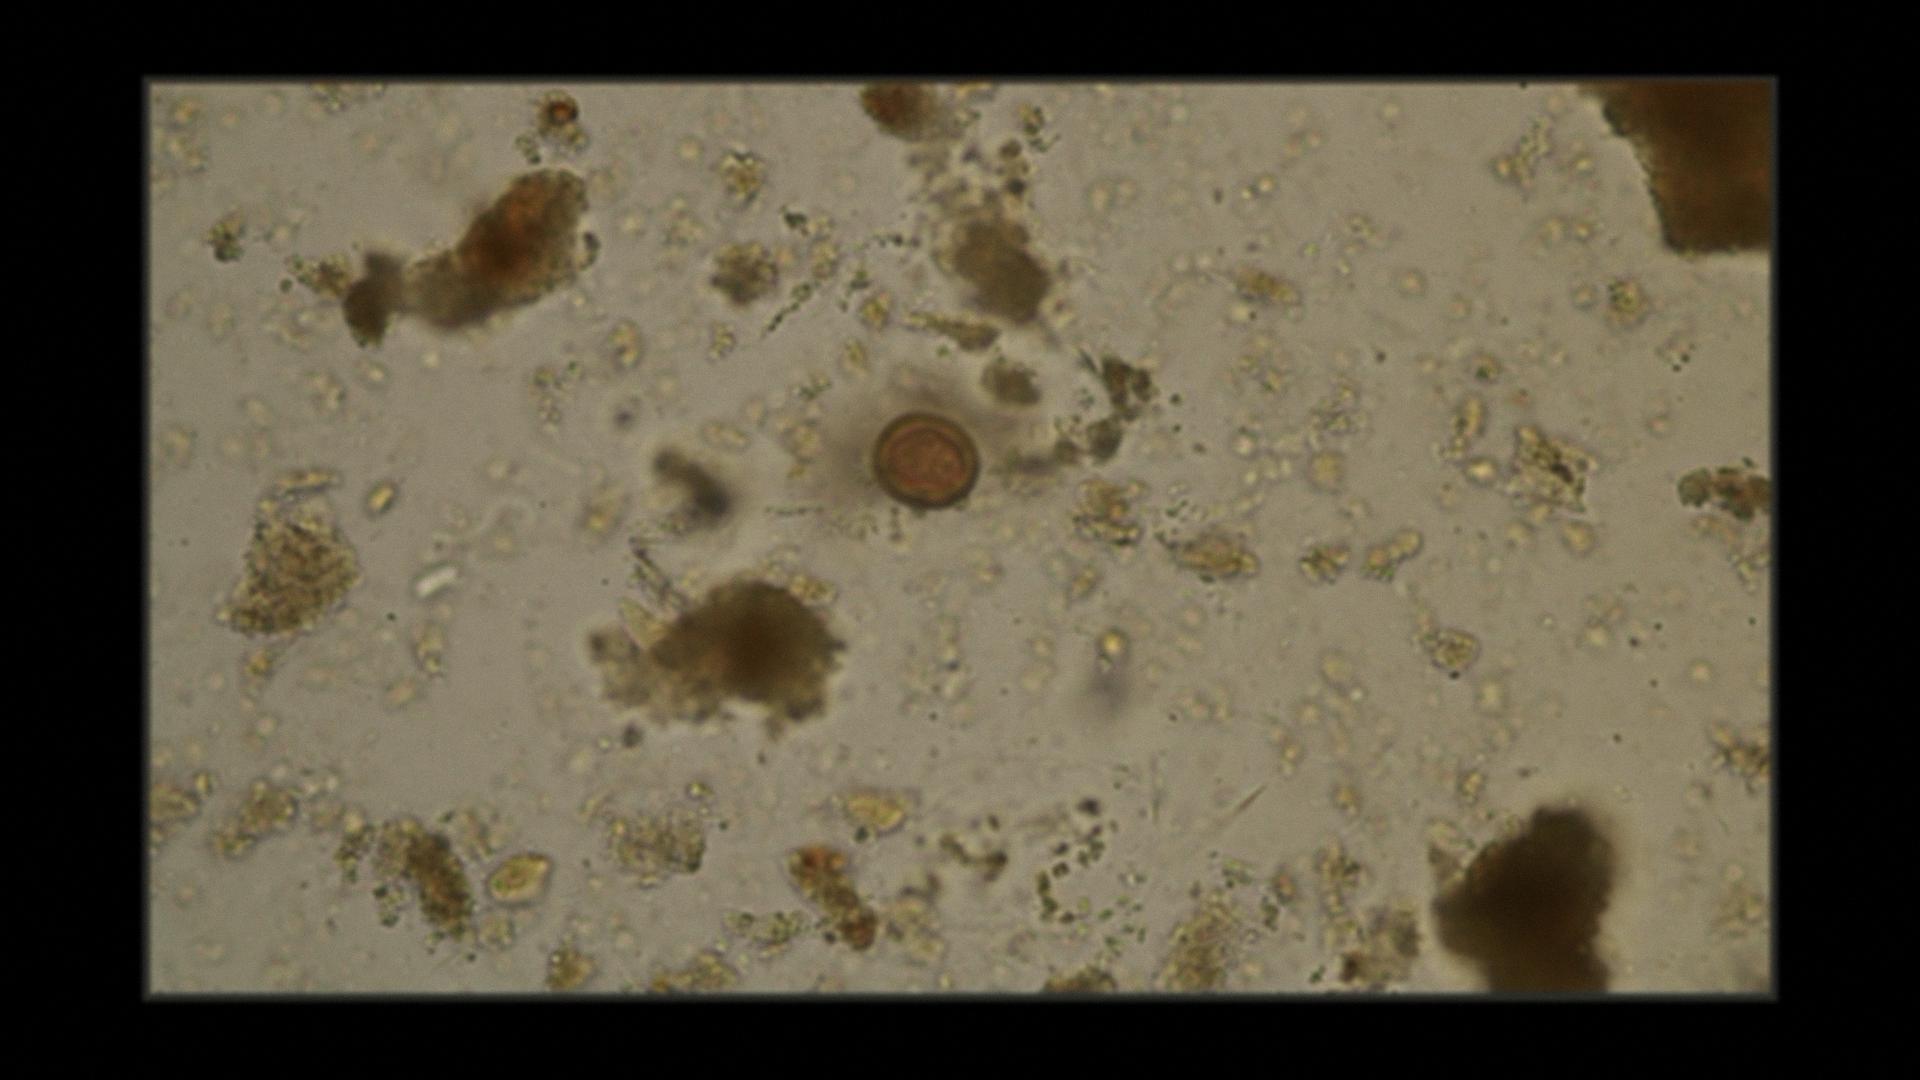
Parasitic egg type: Taenia spp. egg